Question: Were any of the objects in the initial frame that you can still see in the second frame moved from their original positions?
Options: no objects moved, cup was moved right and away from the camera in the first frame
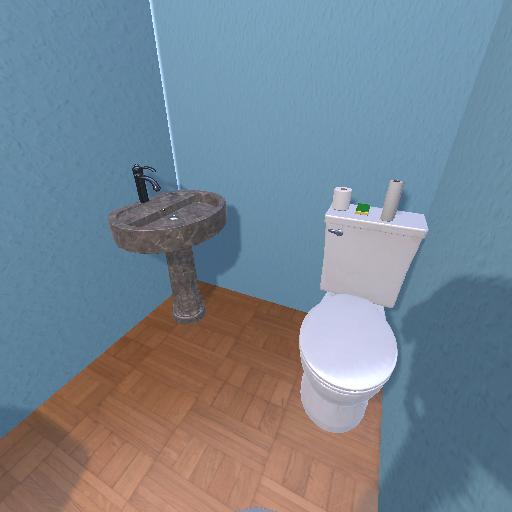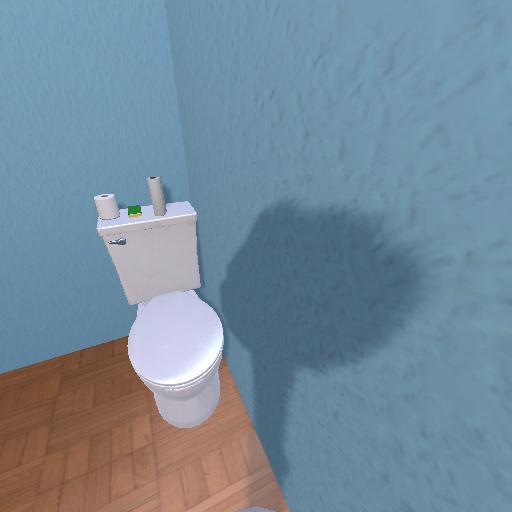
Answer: no objects moved